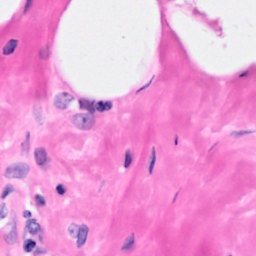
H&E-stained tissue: Breast